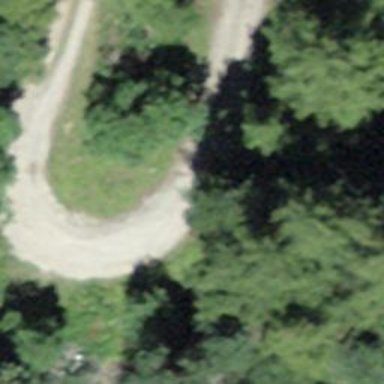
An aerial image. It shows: Gravel track with Grade 3 quality.